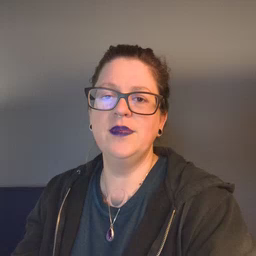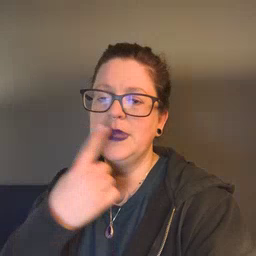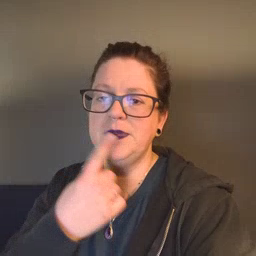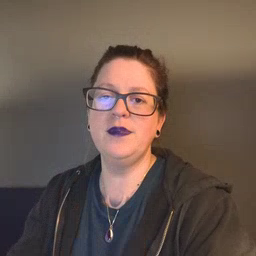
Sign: lips